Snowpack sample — Buffalo Mountain, Silverthorne, Colorado, USA (1/25/25, 10:11 AM MST)
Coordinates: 39.6222, -106.1139
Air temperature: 22 °F
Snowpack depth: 110 cm
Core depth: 30 cm
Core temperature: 42.8 °F
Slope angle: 12°, slope face: 102°
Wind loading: high
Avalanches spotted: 0
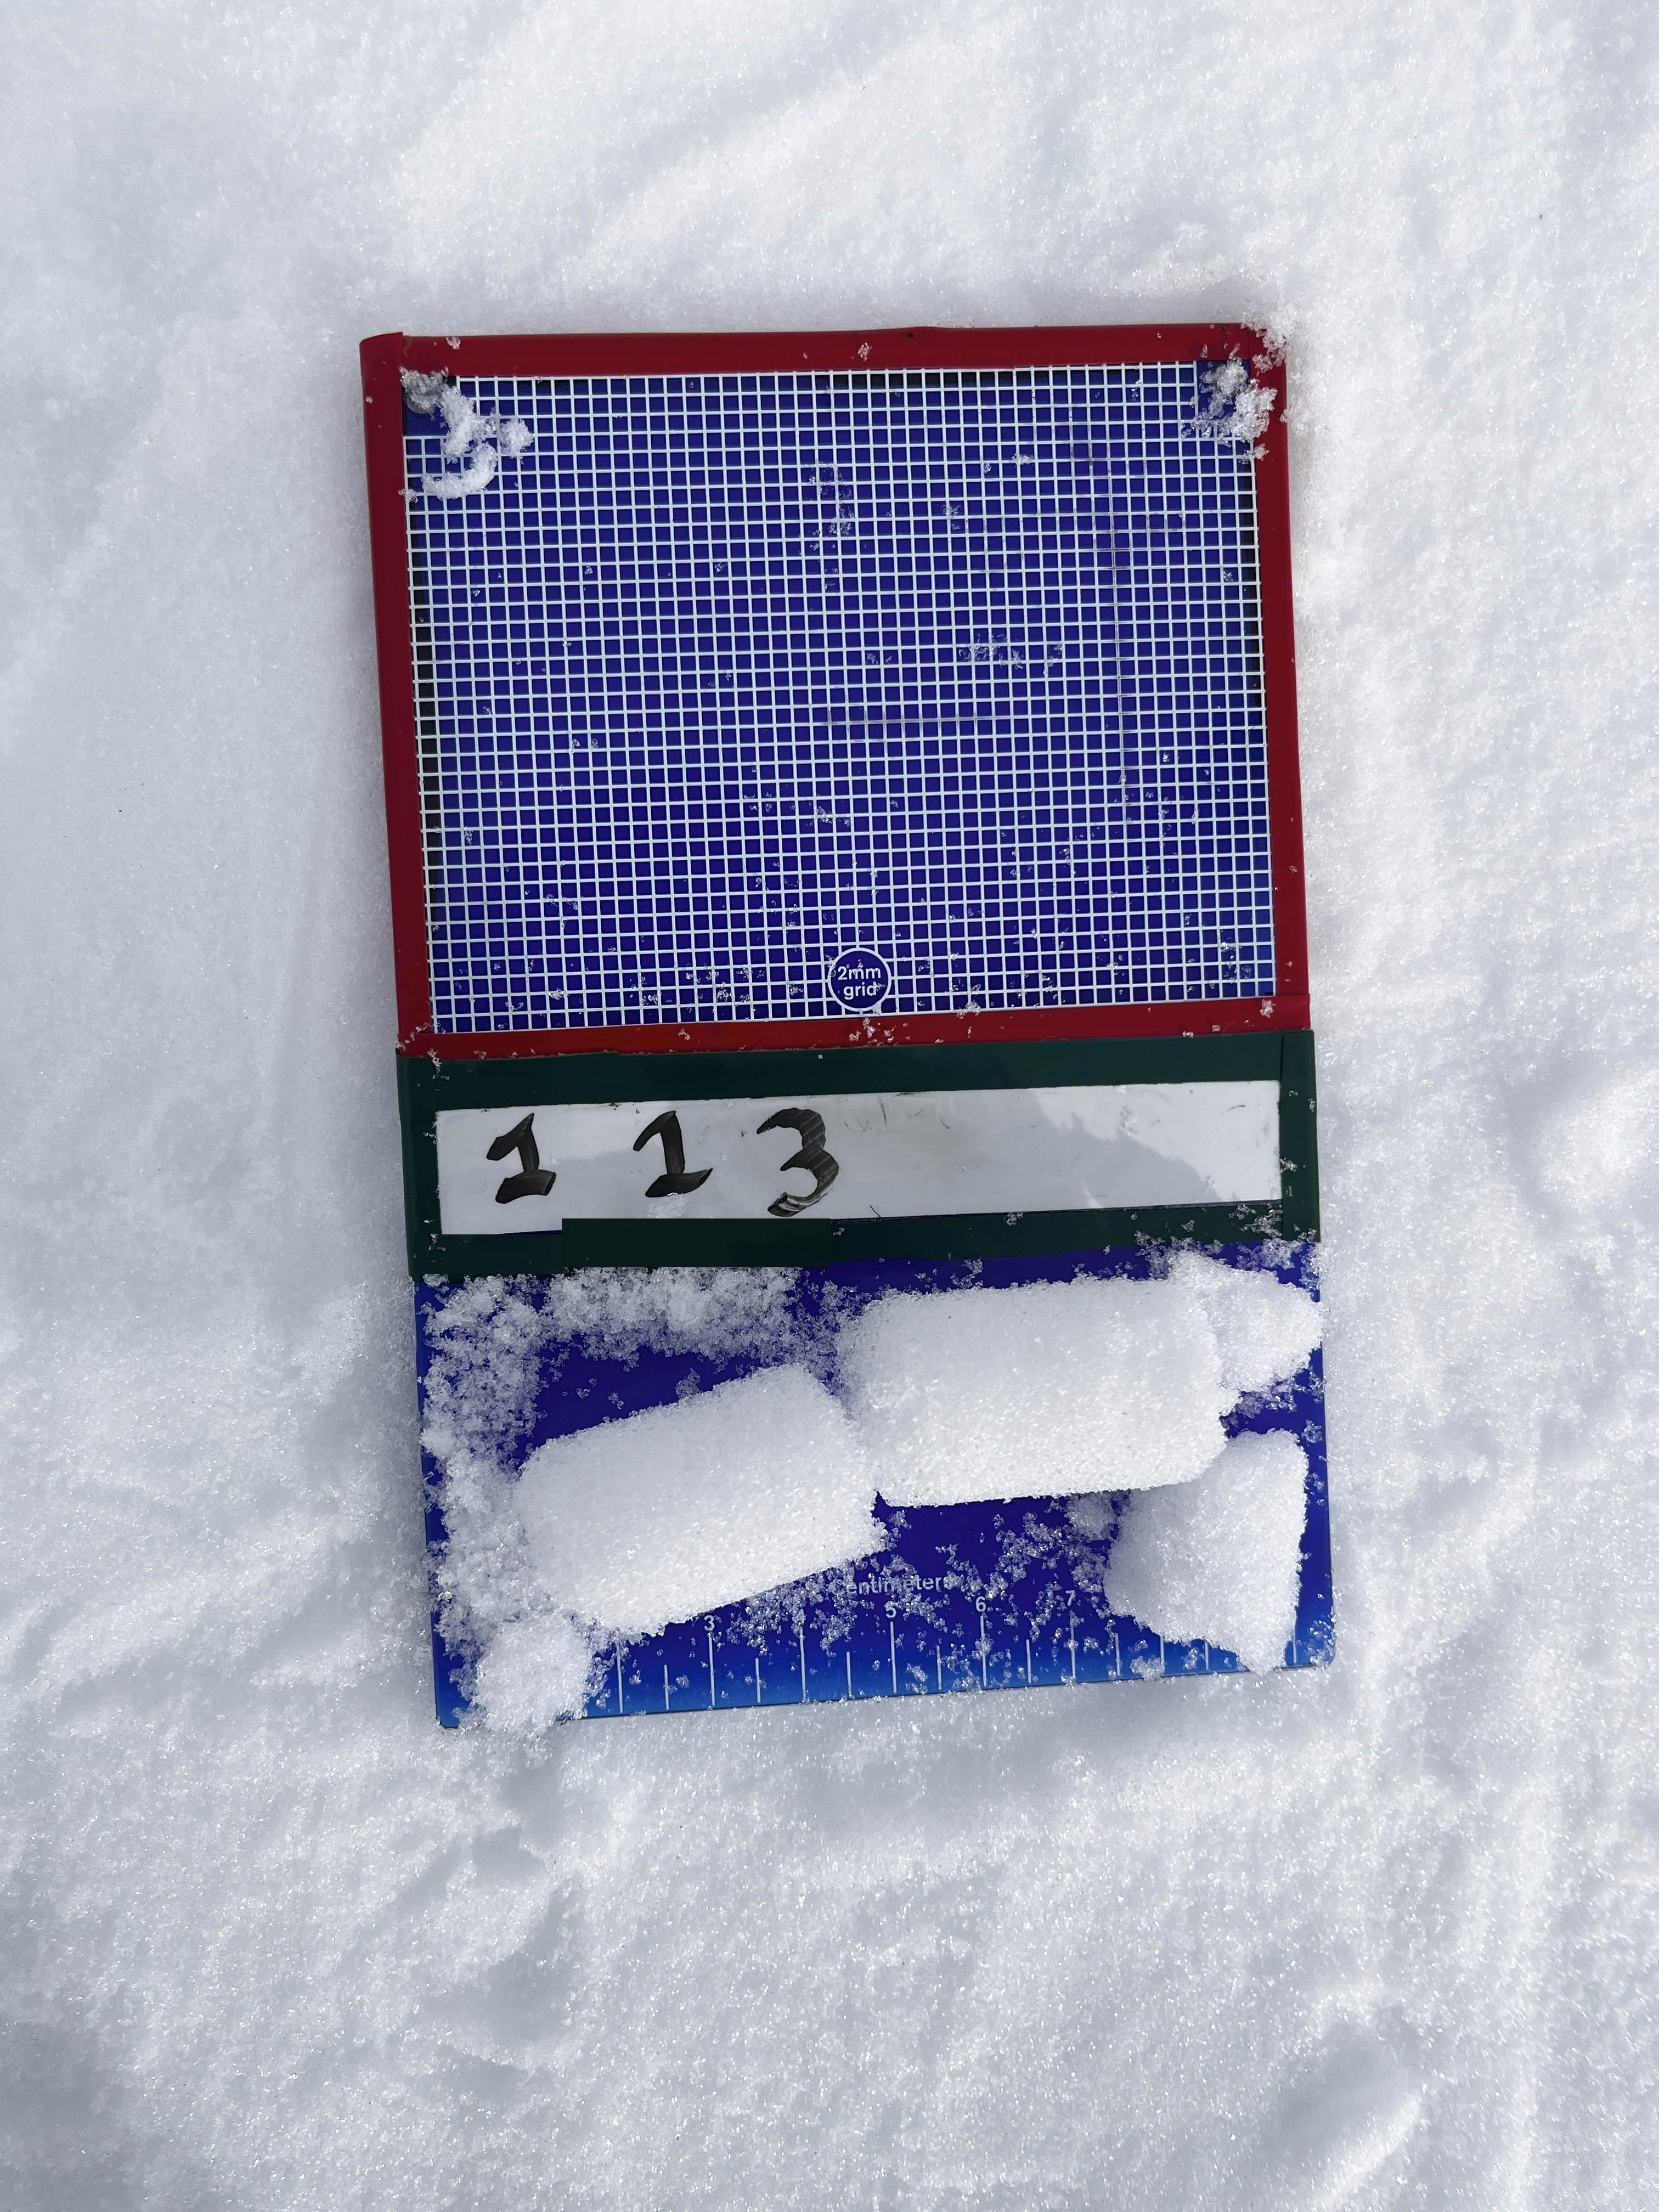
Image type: crystal_card
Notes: No avalanches nearby, collected on the outskirts of a fire break 15 meters from the treeline, on way to Buffalo and Red Mountain